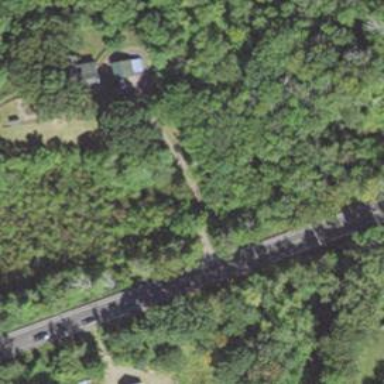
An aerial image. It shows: Residential driveway used as service road.